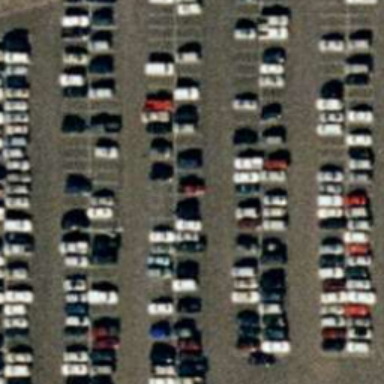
Lots of cars parked neatly in the parking lot .